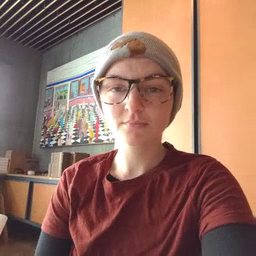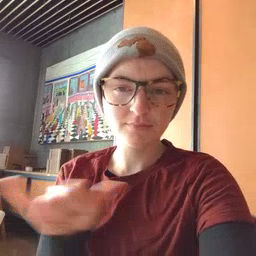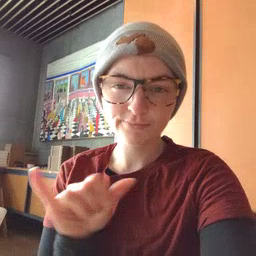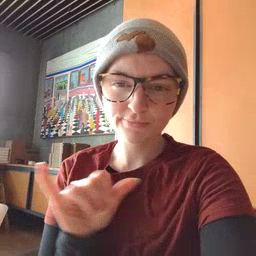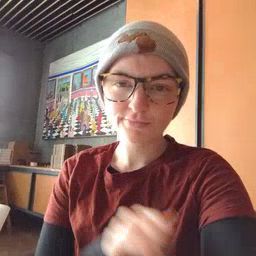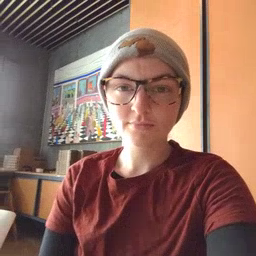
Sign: same